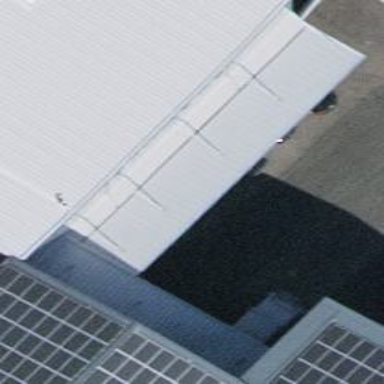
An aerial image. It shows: View of roof of building.